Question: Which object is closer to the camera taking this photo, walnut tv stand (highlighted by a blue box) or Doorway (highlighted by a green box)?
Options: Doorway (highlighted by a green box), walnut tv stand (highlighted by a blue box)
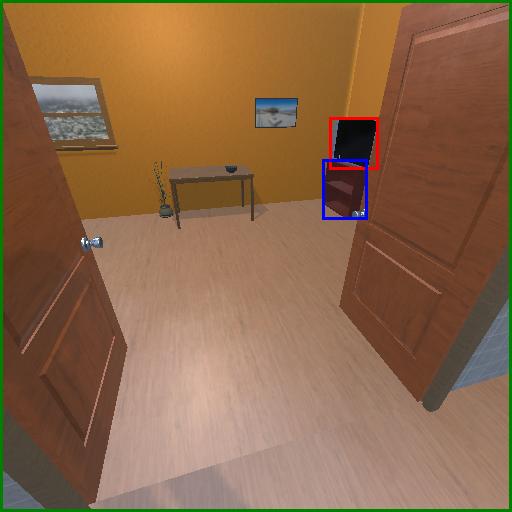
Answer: Doorway (highlighted by a green box)